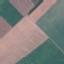
Land use / land cover class: AnnualCrop